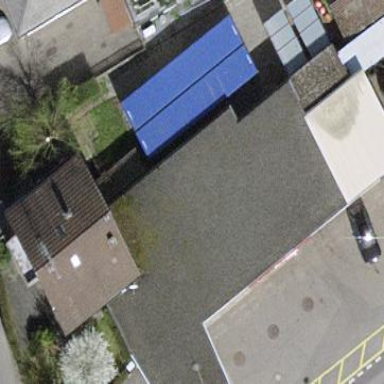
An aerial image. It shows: Industrial building.